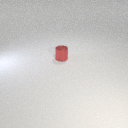
small red metal cylinder